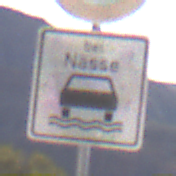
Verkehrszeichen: BeiNaesse
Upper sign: Geschwindigkeit110
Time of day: MorningAfternoon
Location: Outdoor (Nature)
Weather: PartlyCloudy
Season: NotSpecified
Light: Natural